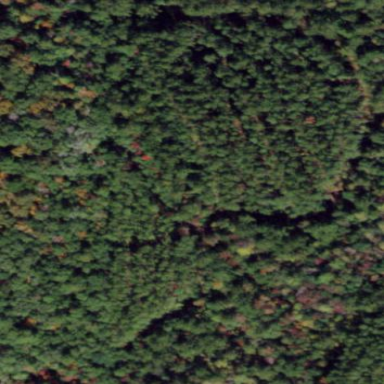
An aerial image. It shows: Forest dominated by needle-leaved trees.